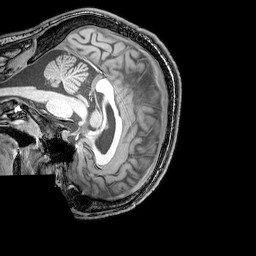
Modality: T1w
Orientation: sagittal
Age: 25
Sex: male
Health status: healthy
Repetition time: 0.081 s
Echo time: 0.037 s